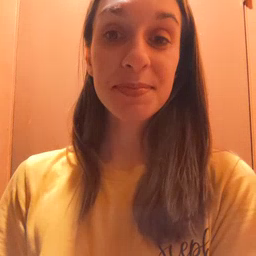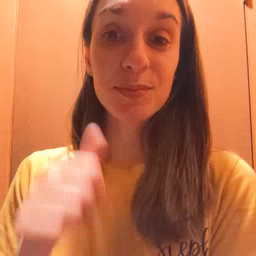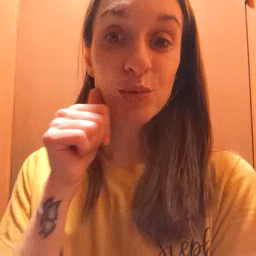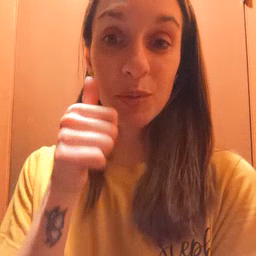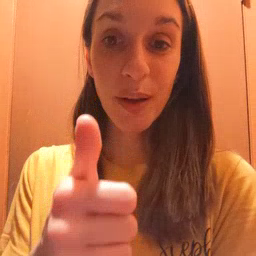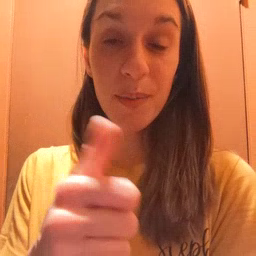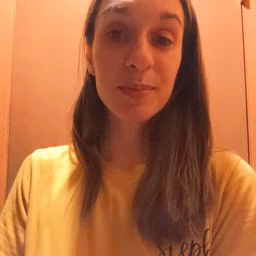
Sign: tomorrow